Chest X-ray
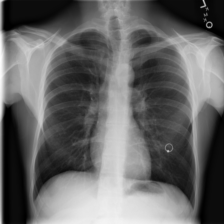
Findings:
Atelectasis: negative
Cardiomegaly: negative
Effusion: negative
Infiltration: negative
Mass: negative
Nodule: negative
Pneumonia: negative
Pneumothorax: negative
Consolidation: negative
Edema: negative
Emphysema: negative
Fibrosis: negative
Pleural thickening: negative
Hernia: negative